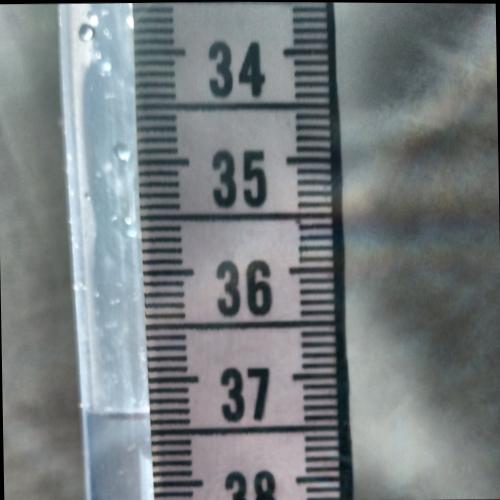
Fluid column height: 37.3 cm